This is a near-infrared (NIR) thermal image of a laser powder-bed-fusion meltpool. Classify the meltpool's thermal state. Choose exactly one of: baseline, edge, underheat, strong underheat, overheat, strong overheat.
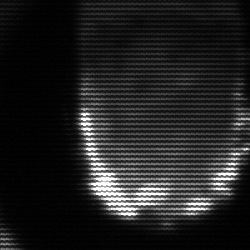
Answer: baseline